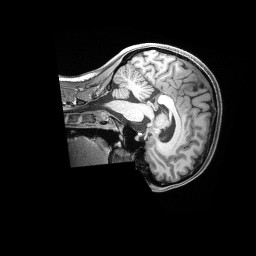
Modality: T1w
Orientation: sagittal
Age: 22
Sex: female
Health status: healthy
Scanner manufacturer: siemens
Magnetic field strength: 3 T
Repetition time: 2.4 s
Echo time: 0.00228 s